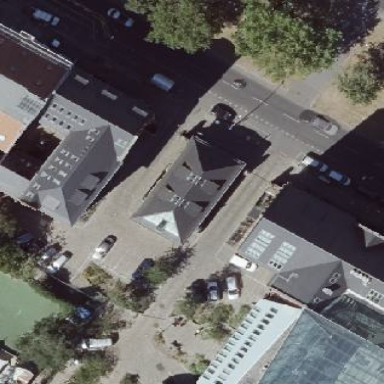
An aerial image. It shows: Office building with hipped roof shape.